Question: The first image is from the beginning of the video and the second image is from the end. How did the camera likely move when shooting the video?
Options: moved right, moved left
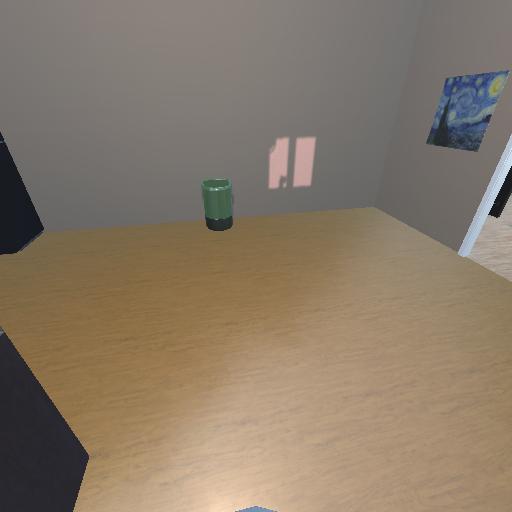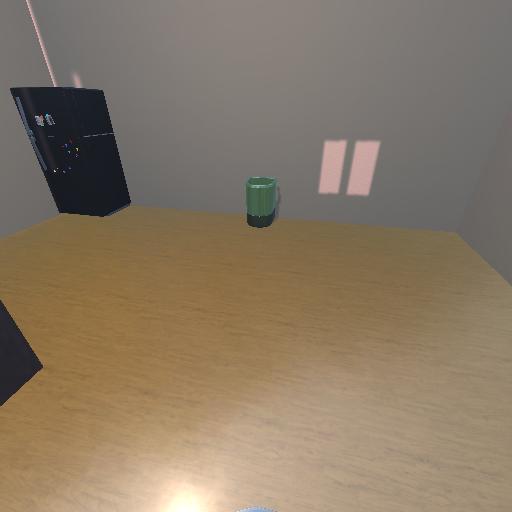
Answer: moved right